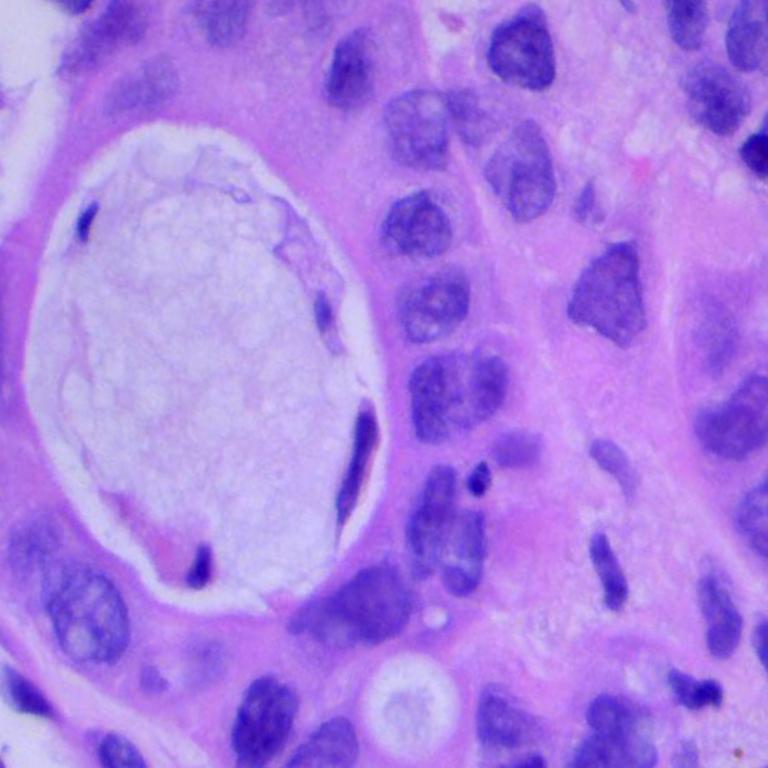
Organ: lung
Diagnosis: adenocarcinomas